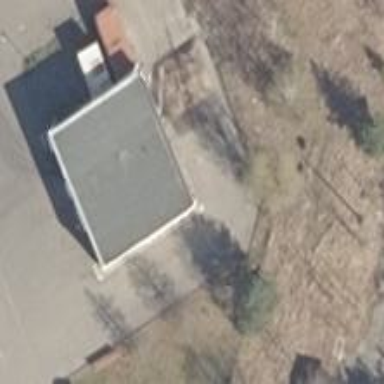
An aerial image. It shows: Car wash located under roof.